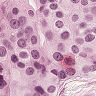
Metastatic tissue present: yes